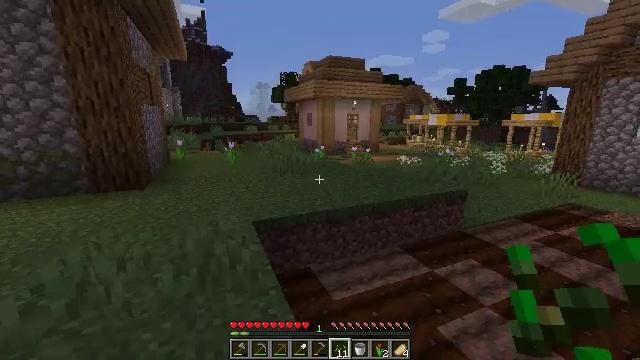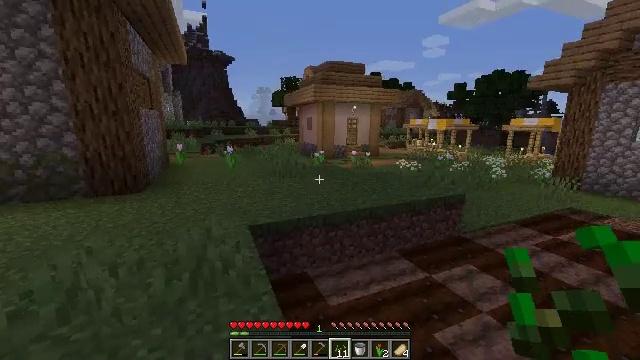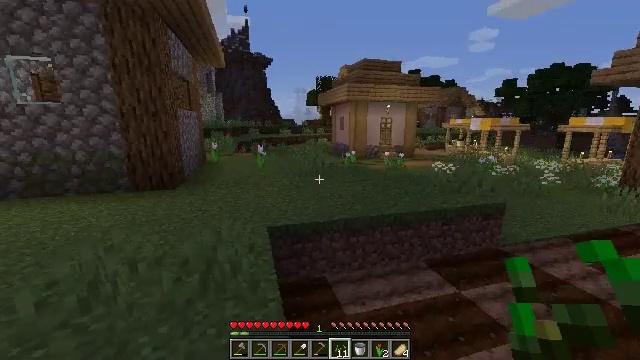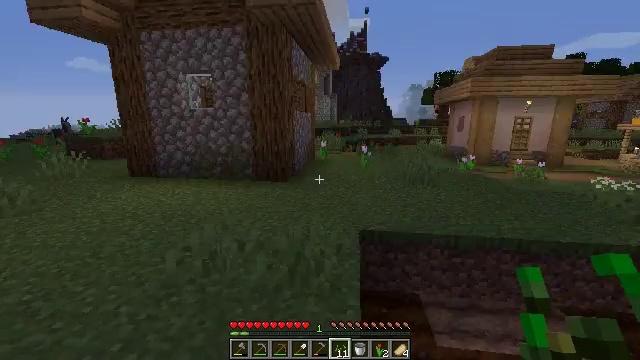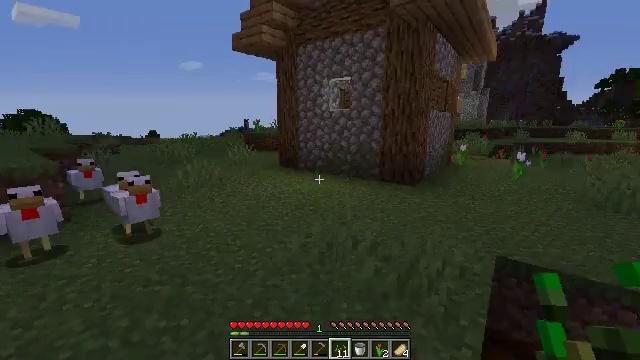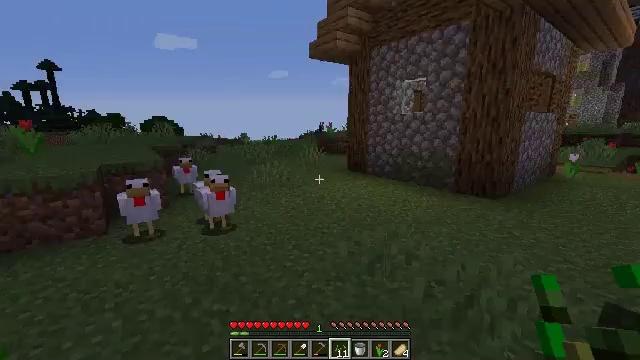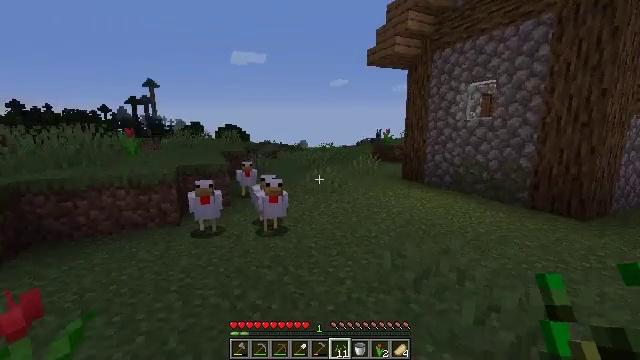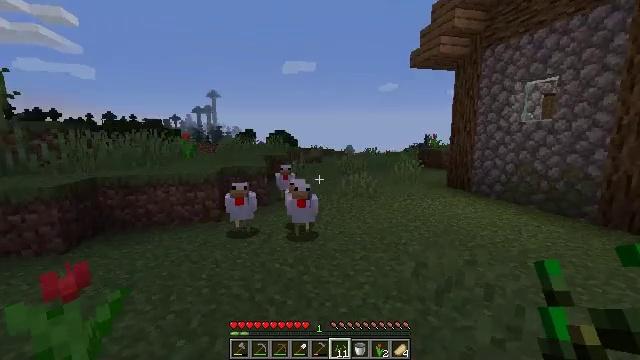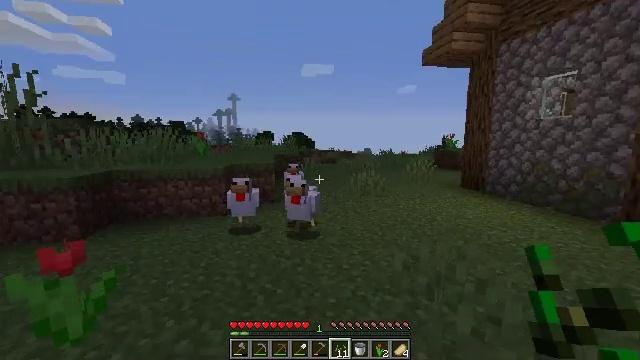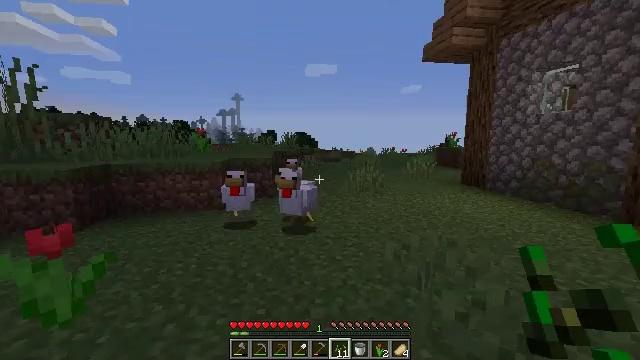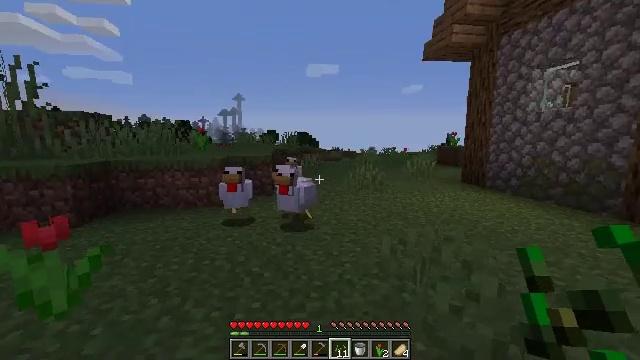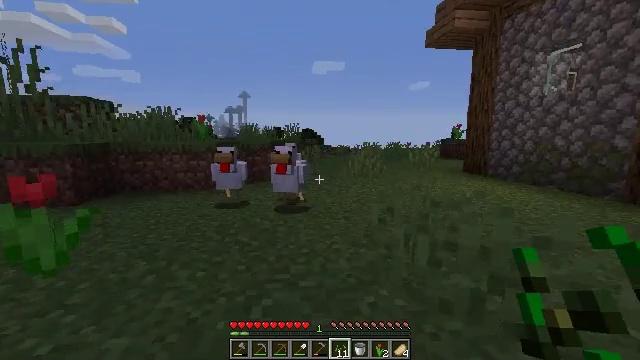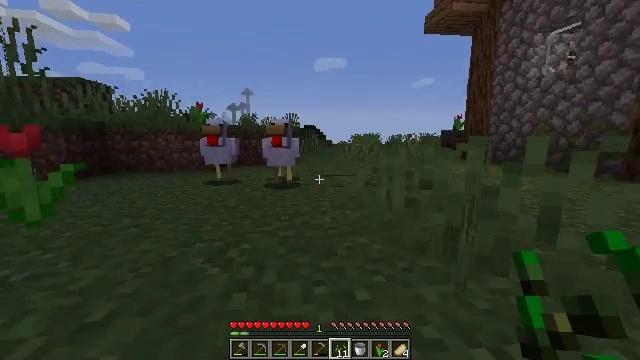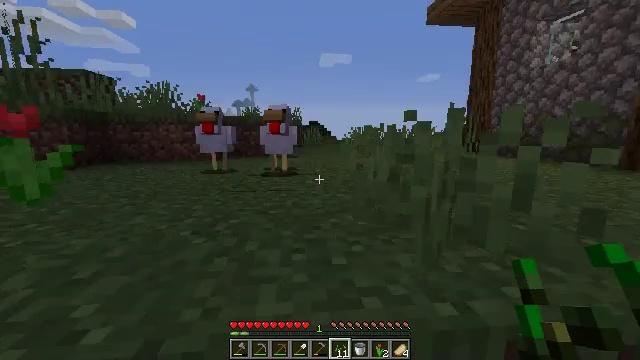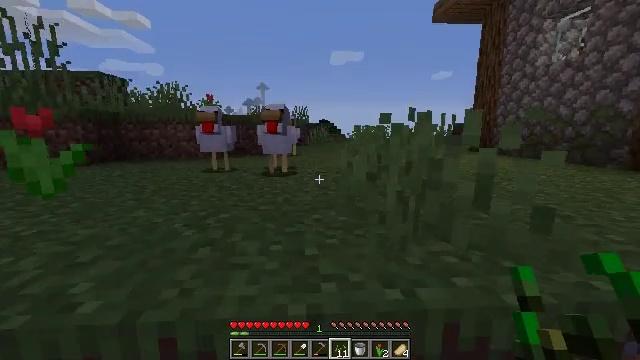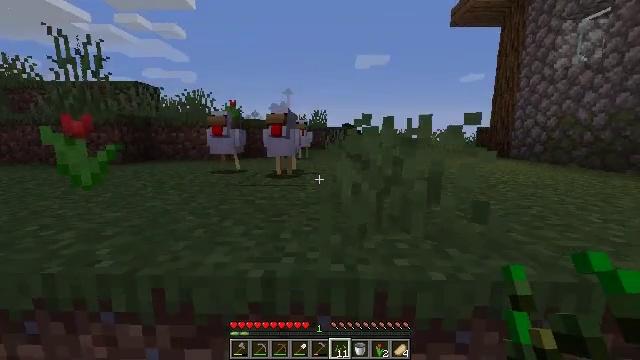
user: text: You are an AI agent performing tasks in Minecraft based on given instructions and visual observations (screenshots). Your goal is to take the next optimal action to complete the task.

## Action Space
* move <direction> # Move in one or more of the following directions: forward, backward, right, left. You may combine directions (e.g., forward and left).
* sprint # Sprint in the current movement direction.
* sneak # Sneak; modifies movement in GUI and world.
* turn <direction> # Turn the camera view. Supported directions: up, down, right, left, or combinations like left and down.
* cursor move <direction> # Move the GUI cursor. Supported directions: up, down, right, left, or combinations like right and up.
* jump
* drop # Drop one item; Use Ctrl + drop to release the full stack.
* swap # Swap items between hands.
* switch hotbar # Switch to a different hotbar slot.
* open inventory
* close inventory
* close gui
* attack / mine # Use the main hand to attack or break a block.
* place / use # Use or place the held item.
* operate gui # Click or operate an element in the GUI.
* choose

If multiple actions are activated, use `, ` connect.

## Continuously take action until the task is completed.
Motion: motion action
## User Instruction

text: Collect oak stairs from a structure.
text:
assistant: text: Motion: move forward and move right
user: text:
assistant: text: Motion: move forward and move right, turn left
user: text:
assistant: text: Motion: move forward and move right, turn left
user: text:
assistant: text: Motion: move forward and move right, turn left
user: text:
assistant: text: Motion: move right, turn left
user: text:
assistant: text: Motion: move right, turn left and up
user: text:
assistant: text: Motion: move right, turn left and up
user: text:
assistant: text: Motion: move right, turn left
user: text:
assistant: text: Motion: move right
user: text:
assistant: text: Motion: move back and move right
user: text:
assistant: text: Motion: move back and move right, turn left
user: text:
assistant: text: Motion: move back and move right
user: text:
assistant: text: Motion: move back and move right, turn left
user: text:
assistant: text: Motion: move back and move right, turn left
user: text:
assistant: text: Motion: move back and move right, turn left
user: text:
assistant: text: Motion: move back and move right, turn left
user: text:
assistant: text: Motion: move back, turn left
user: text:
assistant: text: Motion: move back, turn left
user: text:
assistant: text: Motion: move back
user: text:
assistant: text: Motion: move back, turn down
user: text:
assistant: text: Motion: turn left and down
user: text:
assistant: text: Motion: turn left
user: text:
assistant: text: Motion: turn left
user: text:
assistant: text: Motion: turn left and up
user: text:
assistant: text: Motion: turn left
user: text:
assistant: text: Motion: move forward
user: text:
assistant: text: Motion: move forward
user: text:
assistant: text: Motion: move forward
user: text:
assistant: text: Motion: move forward
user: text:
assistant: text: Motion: move forward, turn up